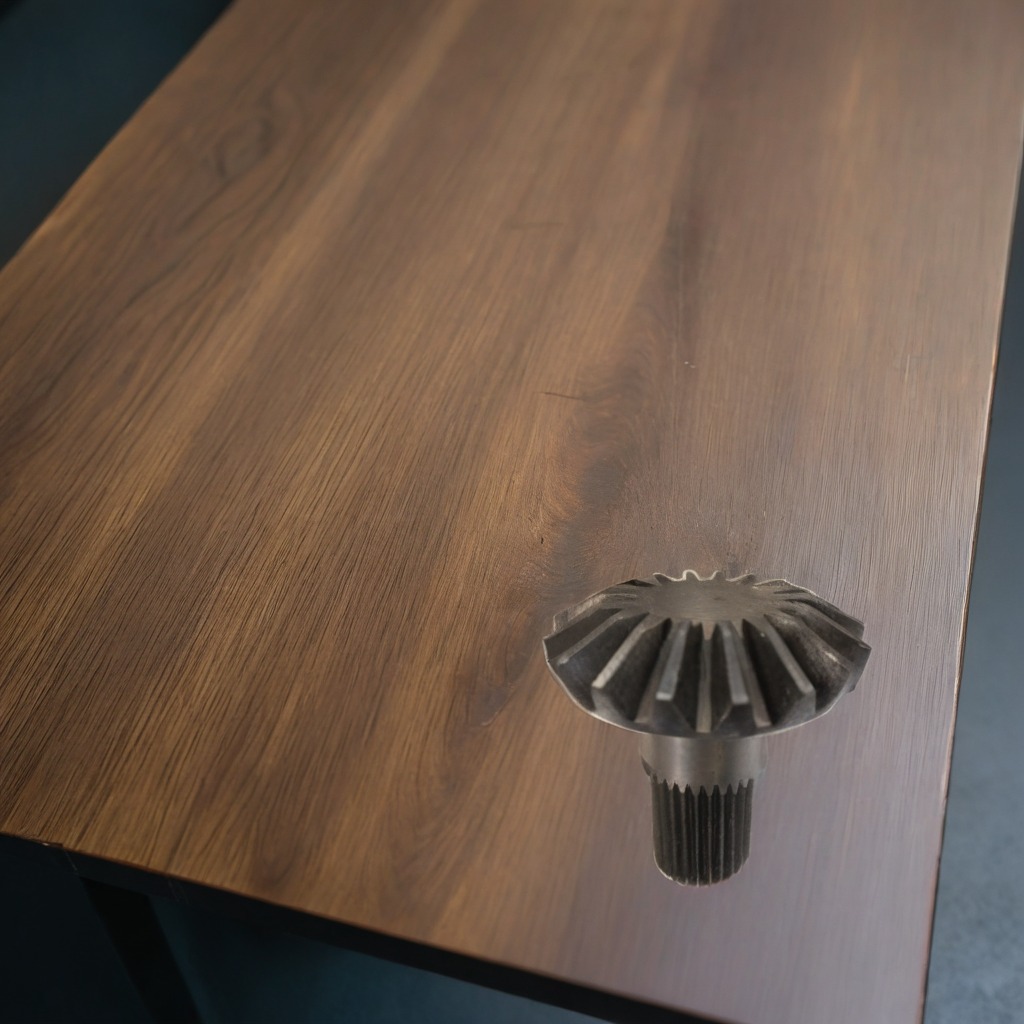
A steel gear with teeth is lying on the old table with faint burn marks in a small garage at twilight.